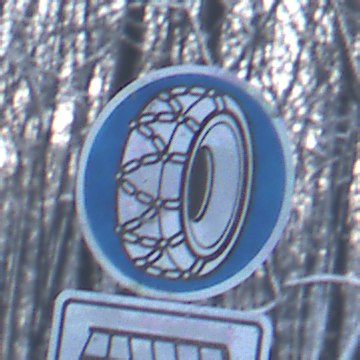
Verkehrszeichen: SchneekettenVorgeschrieben
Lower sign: HinweisDurchSinnbild13
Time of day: MorningAfternoon
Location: Outdoor (Nature)
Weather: Clear
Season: Winter
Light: Natural